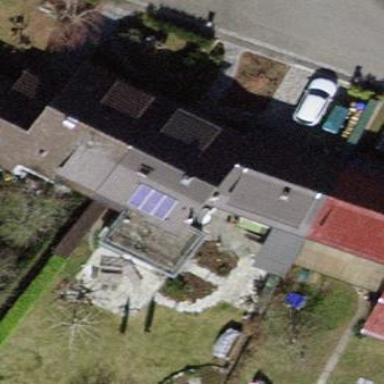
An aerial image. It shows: Garage building.